Question: In a recent build of Samsung's OS (I'm testing with a Galaxy S6) Chrome disables WebGL. The reason for this is documented <URL>. I'm running Chrome without the blacklist using this flag:
'--ignore-gpu-blacklist'

These are the errors that Three.js spits out at me. I'm curious to know if Three.js can successfully run/render if these OES extensions don't exist:
- 'OES_texture_float'- 'OES_texture_float_linear'- 'OES_texture_half_float'- 'OES_texture_half_float_linear'- 'OES_texture_filter_anisotropic'
If so, how would I go about altering Three.js so that this could work? If not, where can I read up further on these extensions so I can get a better understanding of how they work?
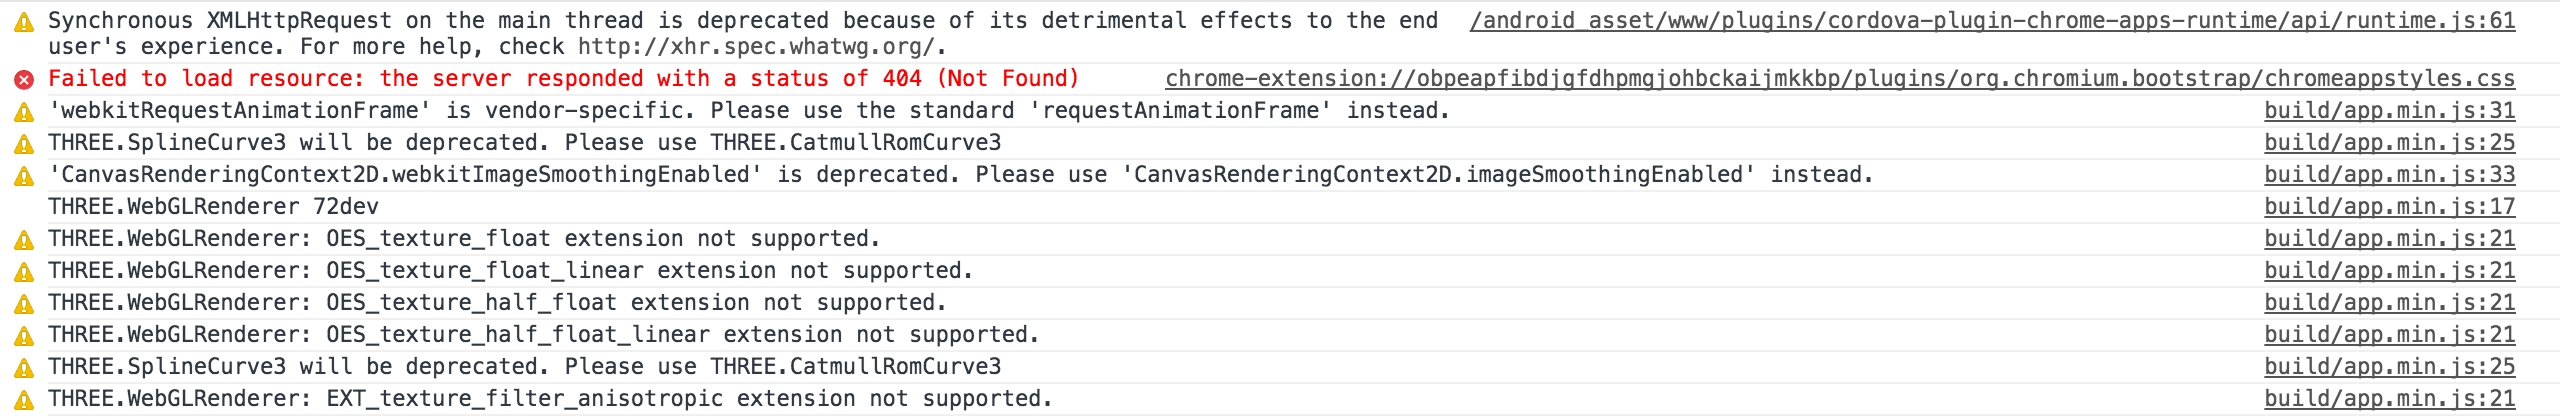
Answer: All five of these extensions deal with textures in the following ways:
The first four extensions support floating-point textures, that is, textures whose components
are floating-point values.
- 'OES_texture_float'- 'OES_texture_float_linear'- 'OES_texture_half_float'- 'OES_texture_half_float_linear'
See <URL>,
<URL>,
and <URL>
(which 'OES_texture_float_linear' is based on)
in the OpenGL ES Registry.
Three.js <URL> in order
to enable their functionality.
---
The last extension (called 'EXT_texture_filter_anisotropic') provides support for anisotropic filtering, which can provide better quality
when filtering some kinds of textures.
Registry: <URL>
<URL>
includes a visualization of this filtering.
Here too, Three.js <URL> to see if it can be used.
---
For all these extensions, it depends on your application
whether it makes sense to "go about altering Three.js". For instance,
does your application floating-point textures for some of its effects? (You can check for
that by checking if you use 'THREE.HalfFloatType' or 'THREE.FloatType'.)
Although Three.JS checks for these extensions, it doesn't inherently rely on these extensions in order to work, and only at least one example their use. Therefore, the issue is not so much to as it is to modify your application. Nonetheless, <URL>, is where the warning is generated.